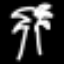
Label: palm tree